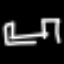
Label: bed